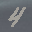
Label: 4